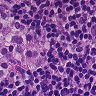
Metastatic tissue present: yes